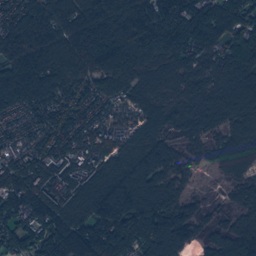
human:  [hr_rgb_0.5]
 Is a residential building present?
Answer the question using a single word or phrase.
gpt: yes

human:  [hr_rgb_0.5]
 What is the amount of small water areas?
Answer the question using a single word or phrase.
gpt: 13

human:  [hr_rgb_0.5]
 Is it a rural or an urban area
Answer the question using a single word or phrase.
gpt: urban

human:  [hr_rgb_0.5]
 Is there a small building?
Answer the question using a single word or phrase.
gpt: yes

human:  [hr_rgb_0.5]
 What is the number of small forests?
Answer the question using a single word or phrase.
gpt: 144

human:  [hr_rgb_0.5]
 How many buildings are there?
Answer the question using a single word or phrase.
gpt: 2228

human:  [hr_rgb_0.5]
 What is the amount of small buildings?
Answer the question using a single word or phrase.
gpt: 2194

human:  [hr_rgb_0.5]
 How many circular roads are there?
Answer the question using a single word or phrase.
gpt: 477

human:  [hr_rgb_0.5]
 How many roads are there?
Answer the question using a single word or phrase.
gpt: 760

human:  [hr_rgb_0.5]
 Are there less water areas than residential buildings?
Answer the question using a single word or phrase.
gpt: yes

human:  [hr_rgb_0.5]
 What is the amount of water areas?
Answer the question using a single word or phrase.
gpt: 21

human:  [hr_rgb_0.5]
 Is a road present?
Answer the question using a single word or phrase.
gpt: yes

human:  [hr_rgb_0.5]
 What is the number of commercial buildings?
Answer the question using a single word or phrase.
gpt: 29

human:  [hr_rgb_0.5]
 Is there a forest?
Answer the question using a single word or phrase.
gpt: yes

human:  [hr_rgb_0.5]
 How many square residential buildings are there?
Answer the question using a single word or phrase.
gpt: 1

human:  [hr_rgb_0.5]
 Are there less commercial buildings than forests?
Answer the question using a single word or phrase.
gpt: yes

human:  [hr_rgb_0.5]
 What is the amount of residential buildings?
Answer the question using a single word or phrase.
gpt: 1984

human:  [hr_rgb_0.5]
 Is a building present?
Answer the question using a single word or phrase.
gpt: yes

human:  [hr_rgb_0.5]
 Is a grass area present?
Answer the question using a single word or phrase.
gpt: yes

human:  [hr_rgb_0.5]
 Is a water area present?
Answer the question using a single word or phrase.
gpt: yes

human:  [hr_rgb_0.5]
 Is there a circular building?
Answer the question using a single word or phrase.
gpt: yes

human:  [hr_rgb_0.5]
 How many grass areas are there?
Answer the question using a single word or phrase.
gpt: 98

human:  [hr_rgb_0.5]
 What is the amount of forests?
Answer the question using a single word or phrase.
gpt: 568

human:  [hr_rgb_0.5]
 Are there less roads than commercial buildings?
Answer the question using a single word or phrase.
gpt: no

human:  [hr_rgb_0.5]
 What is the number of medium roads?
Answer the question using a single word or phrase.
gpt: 0

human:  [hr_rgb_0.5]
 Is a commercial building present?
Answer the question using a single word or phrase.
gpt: yes

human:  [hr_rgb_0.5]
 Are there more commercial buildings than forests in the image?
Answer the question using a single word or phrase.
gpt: no

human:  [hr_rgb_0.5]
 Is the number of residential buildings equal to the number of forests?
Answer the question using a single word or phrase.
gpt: no

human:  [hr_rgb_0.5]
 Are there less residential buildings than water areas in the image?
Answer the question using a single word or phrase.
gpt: no

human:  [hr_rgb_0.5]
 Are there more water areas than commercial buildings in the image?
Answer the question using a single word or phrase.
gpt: no

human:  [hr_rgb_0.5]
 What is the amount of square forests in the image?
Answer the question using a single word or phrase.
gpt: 2

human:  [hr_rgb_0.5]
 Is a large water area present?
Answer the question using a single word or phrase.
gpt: yes

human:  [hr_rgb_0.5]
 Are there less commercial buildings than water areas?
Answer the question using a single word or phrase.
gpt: no

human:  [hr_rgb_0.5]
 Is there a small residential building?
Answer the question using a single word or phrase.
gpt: yes

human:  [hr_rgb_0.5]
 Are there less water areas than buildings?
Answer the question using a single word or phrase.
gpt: yes

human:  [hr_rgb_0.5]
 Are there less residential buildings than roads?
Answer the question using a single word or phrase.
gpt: no

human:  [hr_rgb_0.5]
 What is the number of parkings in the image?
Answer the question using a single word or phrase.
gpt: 17

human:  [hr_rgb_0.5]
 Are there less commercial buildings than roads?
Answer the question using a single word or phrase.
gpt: yes

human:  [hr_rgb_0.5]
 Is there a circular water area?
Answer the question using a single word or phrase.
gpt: yes

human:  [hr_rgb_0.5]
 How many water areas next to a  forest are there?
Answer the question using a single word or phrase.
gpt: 21

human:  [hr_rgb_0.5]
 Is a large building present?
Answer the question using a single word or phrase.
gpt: yes

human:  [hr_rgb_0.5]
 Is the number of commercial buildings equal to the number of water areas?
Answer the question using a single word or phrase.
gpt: no

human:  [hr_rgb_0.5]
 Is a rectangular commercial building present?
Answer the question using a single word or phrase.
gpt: yes

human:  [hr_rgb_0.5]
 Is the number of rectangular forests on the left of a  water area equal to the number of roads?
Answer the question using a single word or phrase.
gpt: no

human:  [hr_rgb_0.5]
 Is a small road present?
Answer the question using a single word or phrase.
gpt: yes

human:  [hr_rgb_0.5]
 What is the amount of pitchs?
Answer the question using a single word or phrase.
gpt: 4

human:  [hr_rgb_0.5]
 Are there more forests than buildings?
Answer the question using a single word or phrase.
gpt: no

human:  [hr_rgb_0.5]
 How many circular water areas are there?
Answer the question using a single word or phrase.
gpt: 2

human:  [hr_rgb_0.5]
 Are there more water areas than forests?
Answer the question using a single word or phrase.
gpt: no

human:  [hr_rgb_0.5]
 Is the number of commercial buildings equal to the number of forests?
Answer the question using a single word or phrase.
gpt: no

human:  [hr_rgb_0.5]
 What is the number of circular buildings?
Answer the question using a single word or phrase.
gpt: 1

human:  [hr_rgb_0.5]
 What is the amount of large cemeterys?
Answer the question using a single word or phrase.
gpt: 6

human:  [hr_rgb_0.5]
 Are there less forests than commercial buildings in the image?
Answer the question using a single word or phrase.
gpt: no

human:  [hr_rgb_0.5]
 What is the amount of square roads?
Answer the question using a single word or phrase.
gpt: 0

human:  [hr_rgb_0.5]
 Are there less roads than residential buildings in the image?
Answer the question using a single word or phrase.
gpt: yes

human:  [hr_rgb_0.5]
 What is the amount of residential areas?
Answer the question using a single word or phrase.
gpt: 3

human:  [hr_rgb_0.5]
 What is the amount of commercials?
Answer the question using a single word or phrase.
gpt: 2

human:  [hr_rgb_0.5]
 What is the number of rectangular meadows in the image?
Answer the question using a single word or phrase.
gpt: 1

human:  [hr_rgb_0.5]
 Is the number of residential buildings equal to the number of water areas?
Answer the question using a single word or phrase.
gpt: no

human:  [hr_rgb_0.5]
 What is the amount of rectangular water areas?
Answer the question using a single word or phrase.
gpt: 4

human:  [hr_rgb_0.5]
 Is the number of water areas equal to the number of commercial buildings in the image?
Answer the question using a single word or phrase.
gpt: no

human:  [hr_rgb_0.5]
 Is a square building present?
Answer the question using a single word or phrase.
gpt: yes

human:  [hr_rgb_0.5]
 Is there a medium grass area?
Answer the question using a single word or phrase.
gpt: yes

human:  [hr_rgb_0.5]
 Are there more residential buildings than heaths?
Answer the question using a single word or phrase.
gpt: yes